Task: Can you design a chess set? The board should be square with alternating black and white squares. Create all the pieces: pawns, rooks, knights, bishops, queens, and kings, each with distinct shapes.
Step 4748:
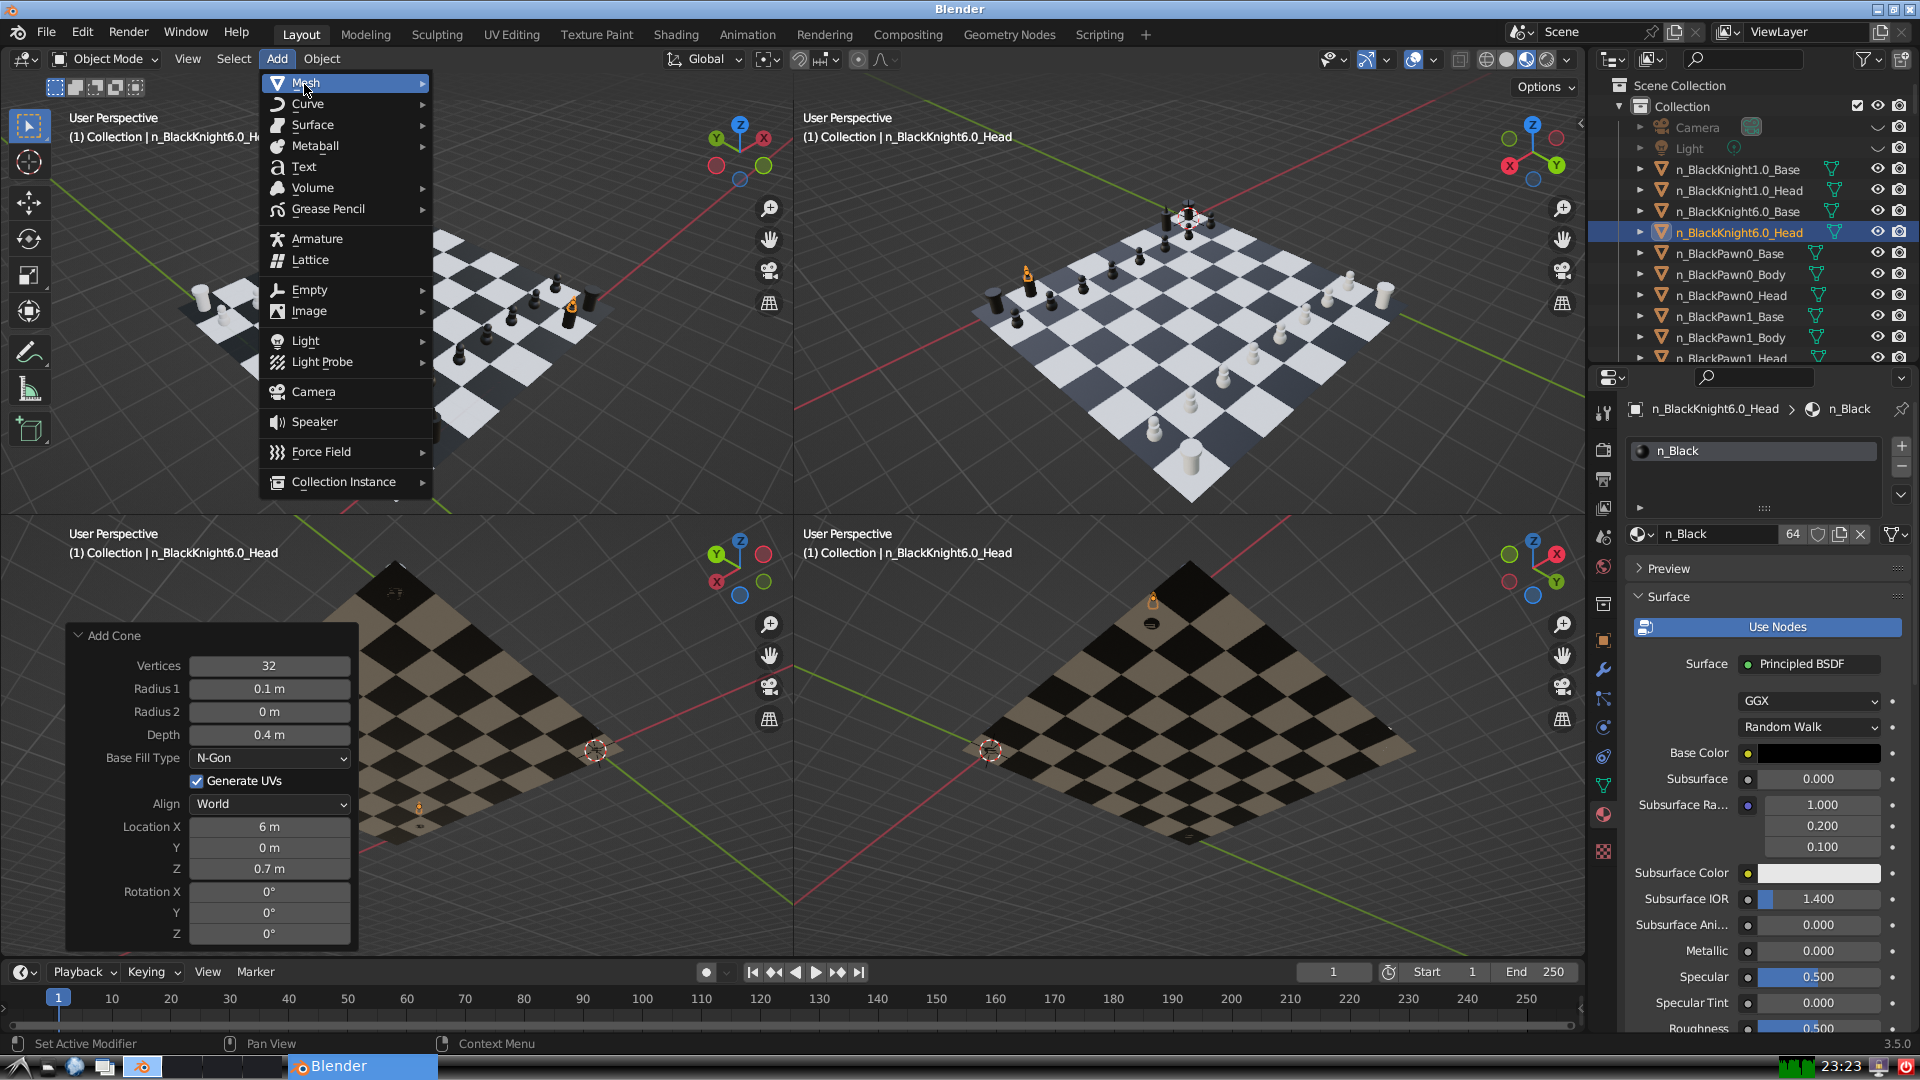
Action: {"mouse_move": [499, 187]}